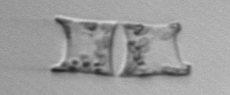
Label: Eucampia